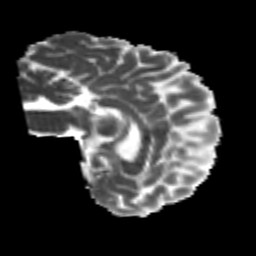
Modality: MD
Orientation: sagittal
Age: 22
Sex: male
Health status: healthy
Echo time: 0.074 s